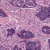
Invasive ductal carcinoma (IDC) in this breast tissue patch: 1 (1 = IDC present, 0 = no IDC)